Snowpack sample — Snodgrass Mountain, Crested Butte, Colorado (2/4/25, 12:06 PM MST)
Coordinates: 38.923, -106.968
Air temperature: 35 °F
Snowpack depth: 80 cm
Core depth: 70 cm
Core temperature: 32 °F
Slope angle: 14°, slope face: 78°
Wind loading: low
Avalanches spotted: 0
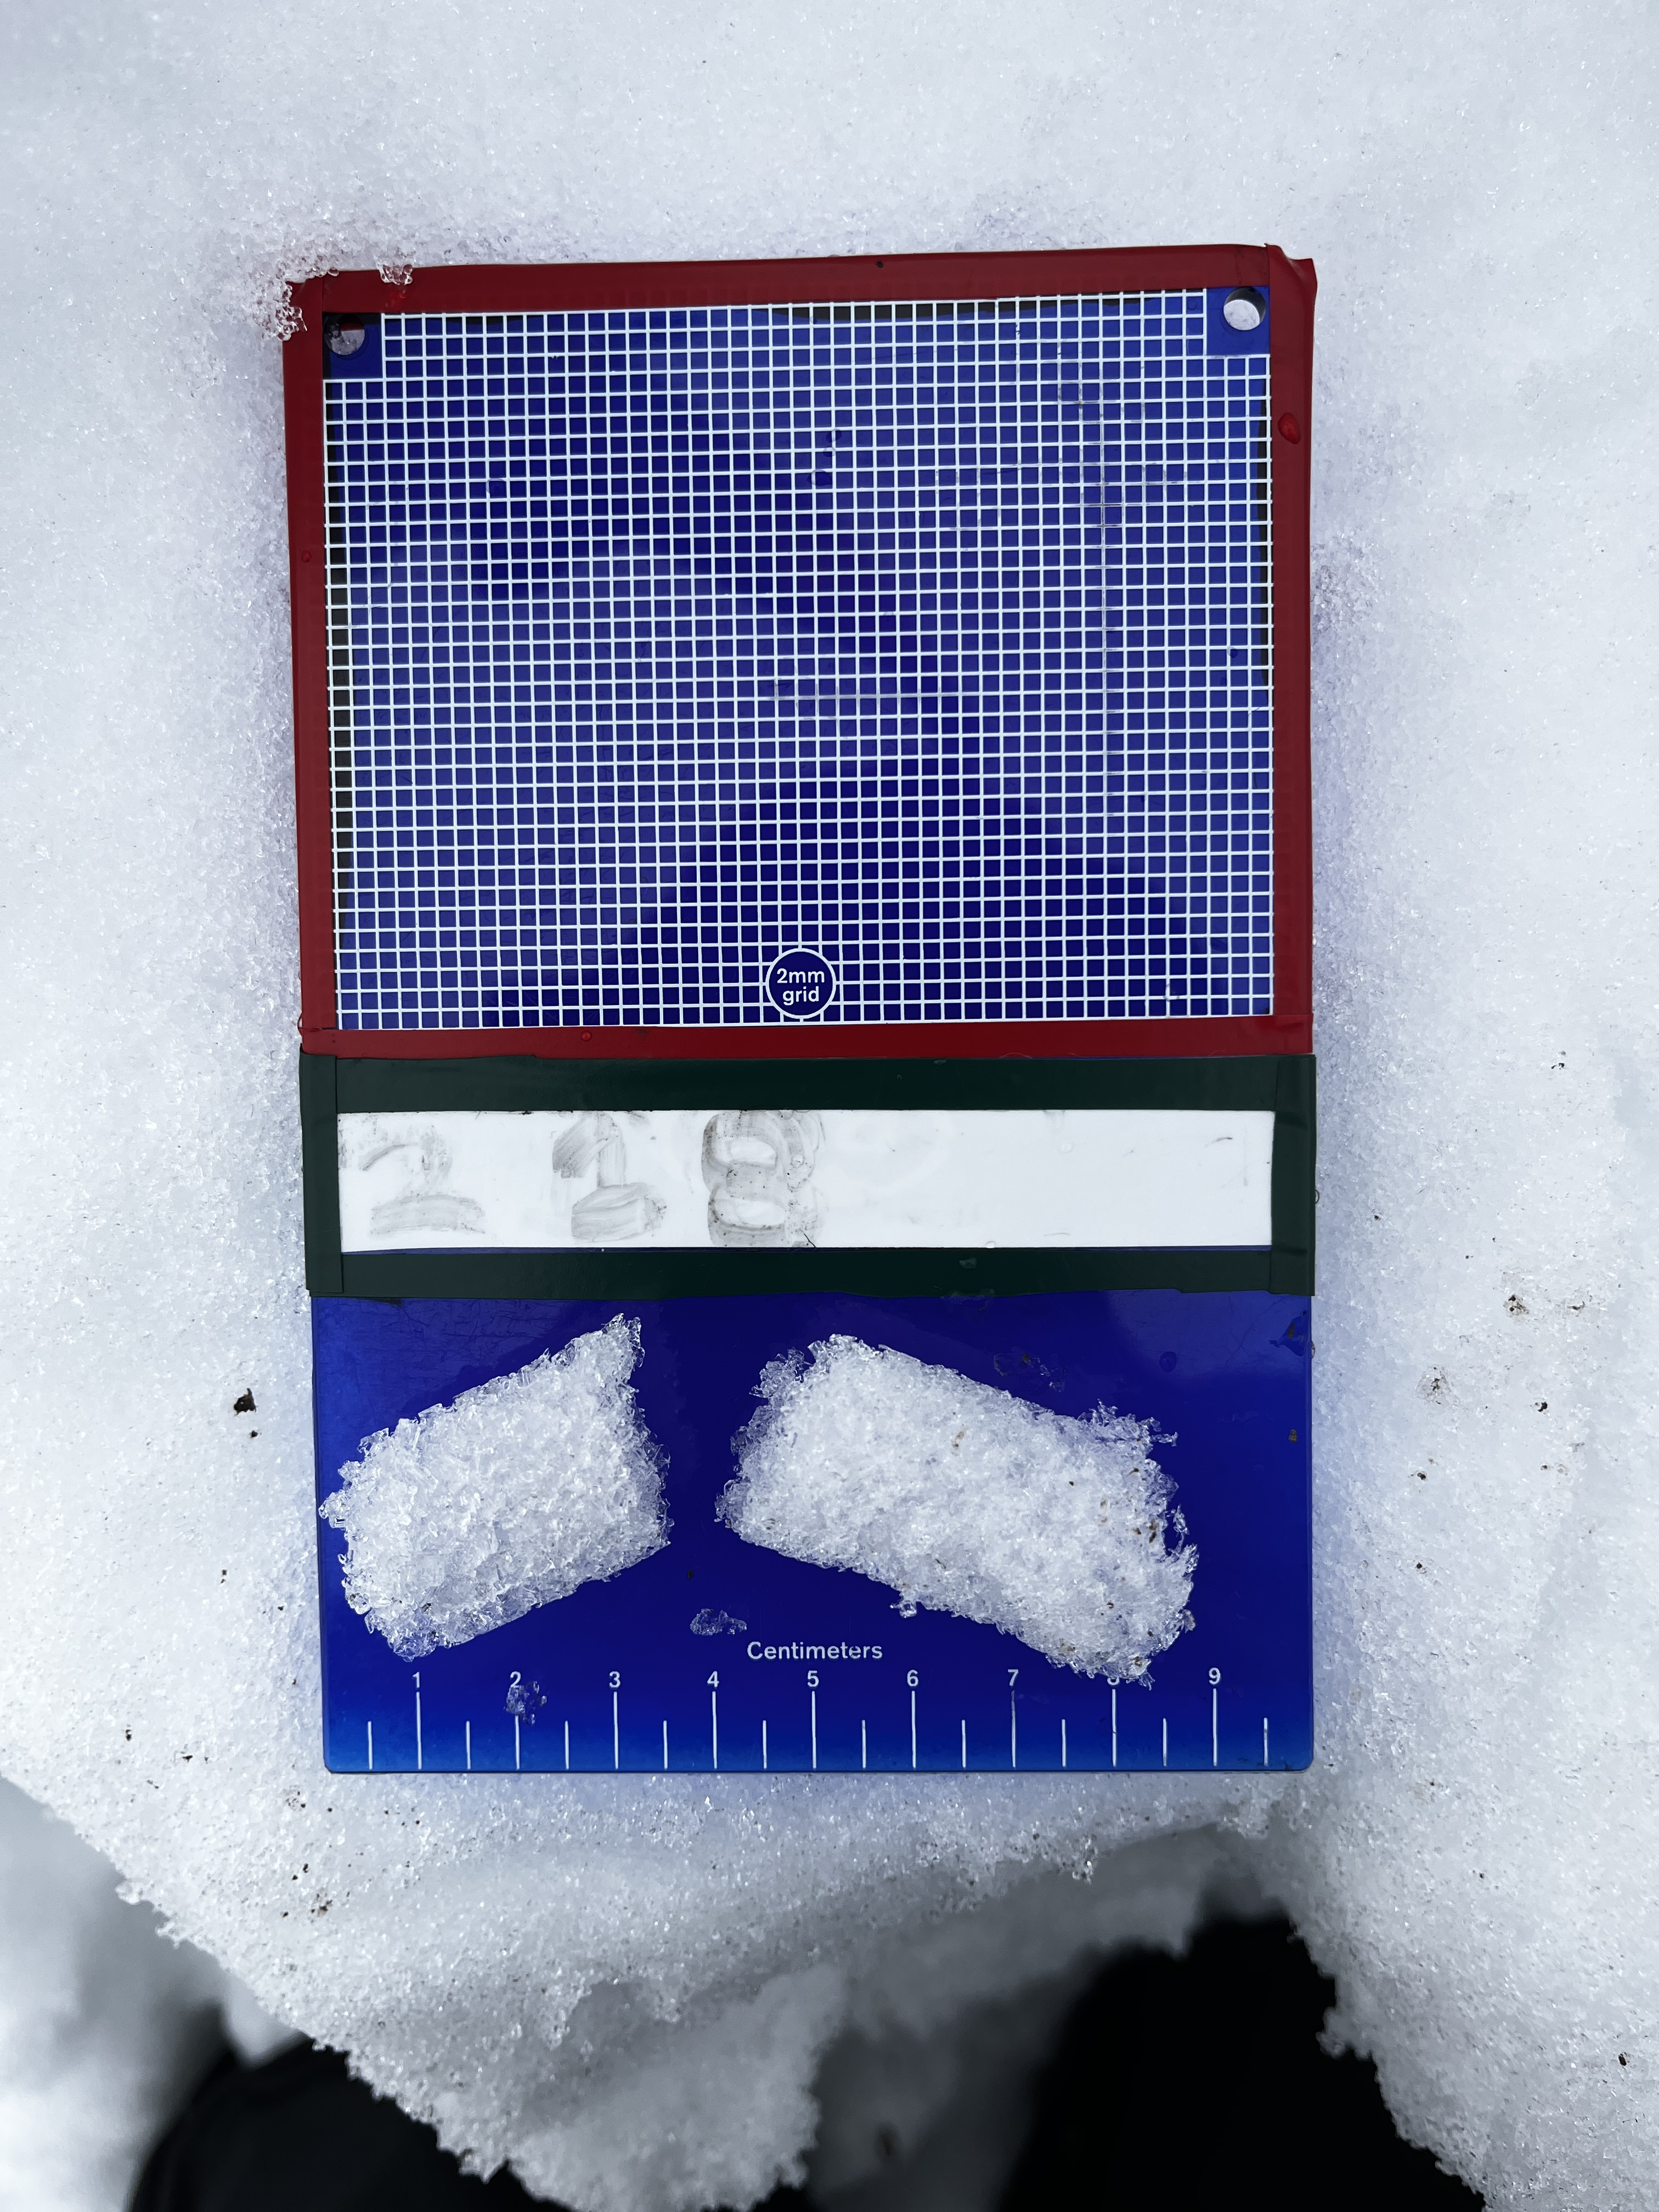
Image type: crystal_card
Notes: No avalanches nearby, unusually warm weather for the last month reported by residents, Collected 25 yards from treeline